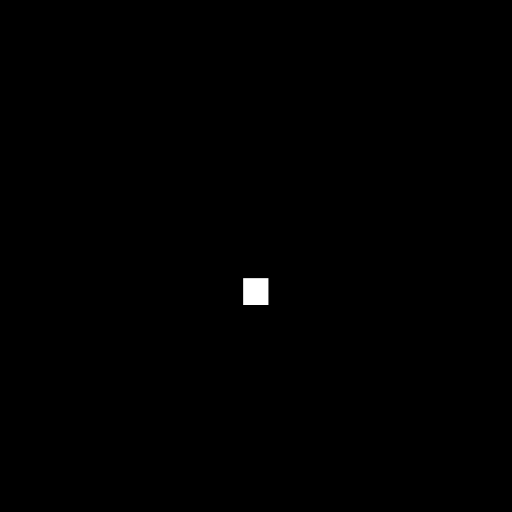
Character: .
Unicode: U+002E (FULL STOP)